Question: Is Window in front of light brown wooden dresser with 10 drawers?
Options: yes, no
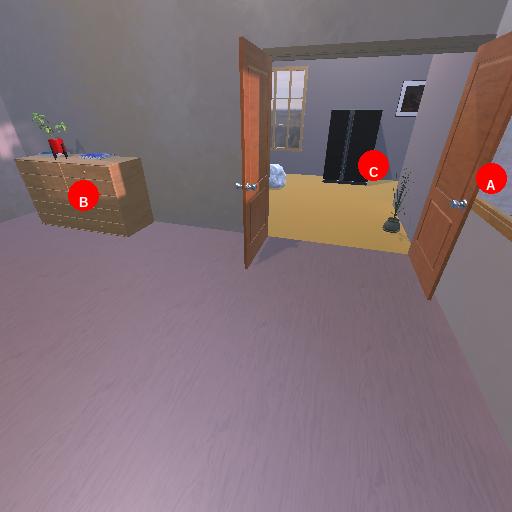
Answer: yes